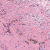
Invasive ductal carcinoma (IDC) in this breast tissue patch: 0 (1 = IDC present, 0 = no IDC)